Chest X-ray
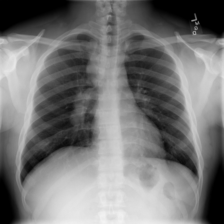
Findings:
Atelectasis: negative
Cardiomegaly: negative
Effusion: negative
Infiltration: negative
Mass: positive
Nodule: positive
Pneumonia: negative
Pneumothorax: negative
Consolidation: negative
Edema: negative
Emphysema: negative
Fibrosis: negative
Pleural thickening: negative
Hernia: negative